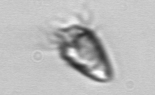
Label: Paratontonia_gracillima